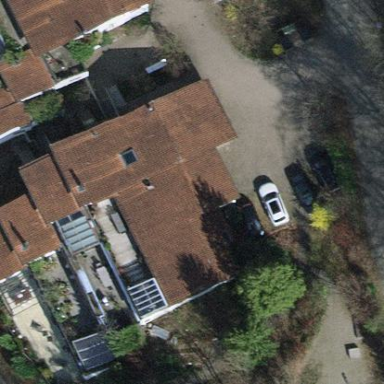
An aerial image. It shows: Image showing building with apartments.